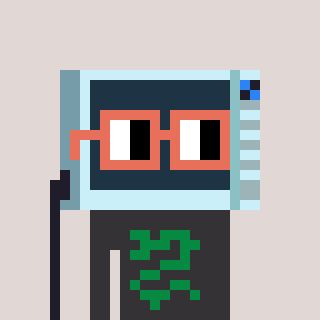
a pixel art character with square orange glasses, a microwave-shaped head and a grayscale-colored body on a warm background